Interaction volume radius: 5 \u00c5
Interaction volume height: 35 \u00c5
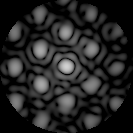
Disorder parameter: 0.3388